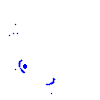
Particle: proton